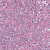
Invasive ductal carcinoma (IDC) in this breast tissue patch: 1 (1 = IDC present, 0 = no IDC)